Question: I am working with the ADO.NET Entity Data Model for this side project I am working on. Typically I would include the whole connection string (user and password) inside the web.config, but I was feeling frisky this morning so I decided to exclude the password from the connection string. Unfortunately for me, I cannot seem to figure out how to pass or set the password before I manipulate the database, and all the searching I've done so far have not yielded any fruitful results. All I have currently are a couple of lines that add a new record:
'''
_entities.AddToUploadSet(uploadFile);
_entities.SaveChanges();
'''
I see there is a 'ConnectionString' property inside of '_entities.Connection', but I failed to find anything useful like a password property.
Can anyone help me out? Thanks!
# edit
For clarification, this screenshot shows the step where I can choose whether or not to include the password in the web.config file:

So as you can see, I need to set it in my application code as the prompt suggests.
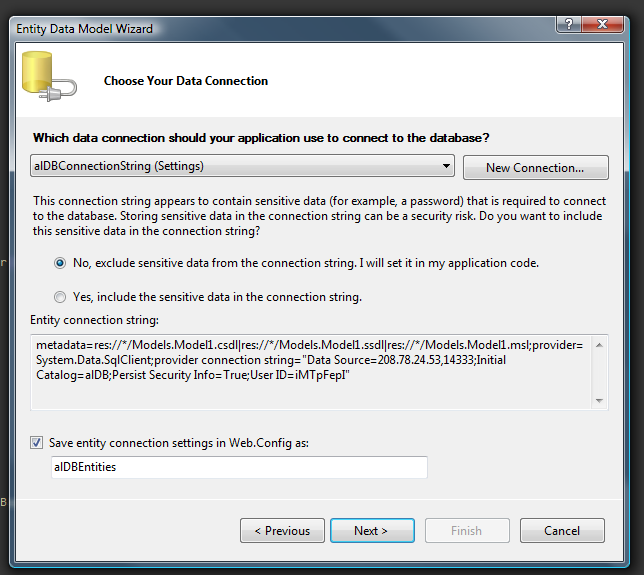
Answer: Use the <URL>.